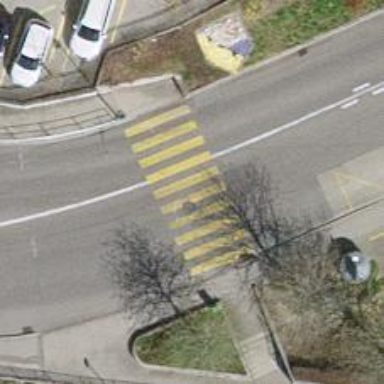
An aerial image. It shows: Marked road crossing.